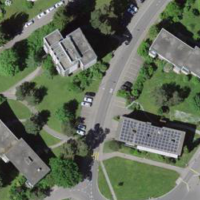
EUNIS habitat code: 55
Species observed at this site:
Circaea lutetiana
Campanula glomerata